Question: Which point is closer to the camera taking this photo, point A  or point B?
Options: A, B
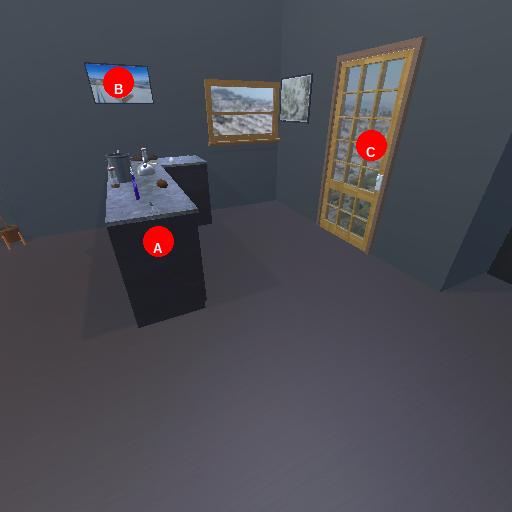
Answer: A